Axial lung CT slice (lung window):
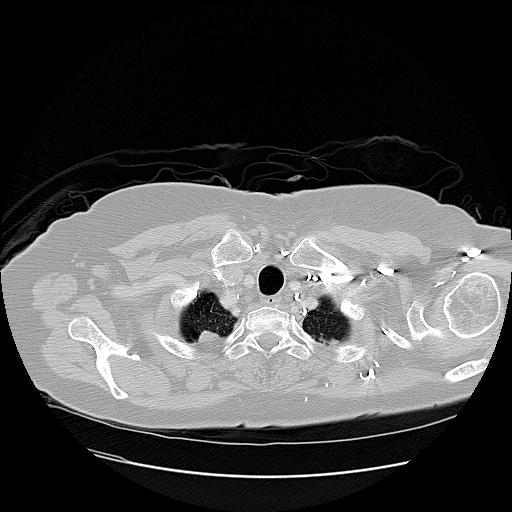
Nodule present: no